Question: I currently have 2 graphs which are horizontally concatenated and I can select variables on the first graph and get more information on them displayed on the second. I am trying to resolve the y-axis on the second graph so that I have 2 y-axis with different units, and have figured out how to separate the axis on the left and right side, but the units are identical. This is not very useful and . From the documentation it seems as though using the resolve function should do the trick, but all it does is separates the axis.
Here is my code:
'''
{
"$schema": "https://vega.github.io/schema/vega-lite/v4.json",
"data": {
"url": "data/Per_Species_Per_Location/Fisher_location137.csv"
},
"spacing": 15,
"hconcat": [{"layer":
[{ "encoding": {
"color": {
"title": "Total (PPA)",
"field": "Total",
"type": "quantitative",
"scale": {"range": ["#FFCC66", "#09bc8a", "#023057"]}
},
"x": {
"field": "Variable",
"type": "nominal",
"axis": {"labelAngle": -45, "title": "Element",
"grid": false}
},
"y": {
"title": "Total (PPA)",
"field": "Total",
"type": "quantitative"
},
"fillOpacity": {
"condition": {"selection": "select", "value": 1},
"value": 0.25
},
"tooltip": [
{"field": "Variable", "type": "nominal"},
{"field": "Total", "type": "quantitative"},
]
},
"width": 750,
"height": 400,
"selection": {"select": {"encodings": ["x"], "type": "multi"}},
"mark": {"type": "bar", "cursor": "pointer"},
}]},
{"layer":[
{"width": 150,
"height": 400,
"mark": "bar",
"encoding": {
"color": {
"condition": {
"selection": "click",
"field": "Sex",
"type": "nominal",
"scale": {"range": ["#7a003c", "#FFCC66", "#5b6770"]}
},
"value": "lightgray"
},
"y": {"field": "Sex Value", "type": "quantitative", "aggregate": "mean", "axis": {"orient": "left"}},
"x": {"title": "Sex", "field": "Sex", "type": "nominal"},
"tooltip": [
{"field": "Sex", "type": "nominal"},
{"field": "Sex Value", "type": "quantitative", "aggregate": "mean"},
{"field": "Count", "type": "quantitative", "aggregate": "sum"}
]
},
"selection": {"click": {"encodings": ["color"], "type": "multi"}},
"transform": [{"filter": {"selection": "select"}}]},
{"mark": "rule",
"encoding":{
"y": {
"aggregate": "mean",
"field": "Reference",
"type": "quantitative",
"axis": {"orient": "right"}
},
"color": {"value": "black"},
"size": {"value": 3}
},
"transform": [{"filter": {"selection": "select"}}]}
]}], "resolve": {"scale": {"y": "independent"}}
}
'''
Here is a picture of how the graph looks currently:

As you can see, the mean of the sex value and mean of the reference have identical axis scales, and I want them to be different, so that the bars can be easily seen.
Any help would be much appreciated!
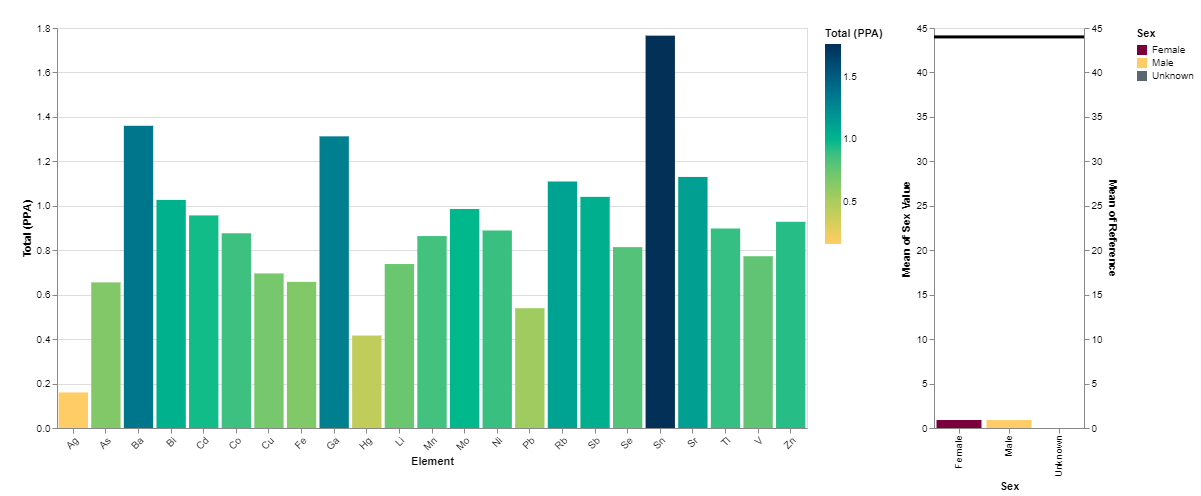
Answer: The way that you set independent scales for dual y-axis is using '"resolve"' in the layer chart. Here is a minimal example that shows that it works in an hconcat (<URL>:
'''
{
"data": {
"values": [
{"Sex": "Female", "Sex Value": 3, "Reference": 42},
{"Sex": "Male", "Sex Value": 2, "Reference": 40},
{"Sex": "Unknown", "Sex Value": 1, "Reference": 45}
]
},
"hconcat": [
{
"mark": "point",
"encoding": {
"x": {"field": "Sex Value", "type": "quantitative"},
"y": {"field": "Reference", "type": "quantitative"}
}
},
{
"layer": [
{
"mark": "bar",
"encoding": {
"x": {"type": "nominal", "field": "Sex"},
"y": {
"type": "quantitative",
"aggregate": "mean",
"field": "Sex Value"
}
}
},
{
"mark": "rule",
"encoding": {
"y": {
"type": "quantitative",
"aggregate": "mean",
"field": "Reference"
}
}
}
],
"resolve": {"scale": {"y": "independent"}}
}
]
}
'''
<URL>
I believe the reason it's not working in your case is that you put the resolve in the 'hconcat' rather than putting the resolve in the 'layer'. In other words, instead of the last line of your specification being:
'''
]}], "resolve": {"scale": {"y": "independent"}}
'''
you should use:
'''
], "resolve": {"scale": {"y": "independent"}}}]
'''